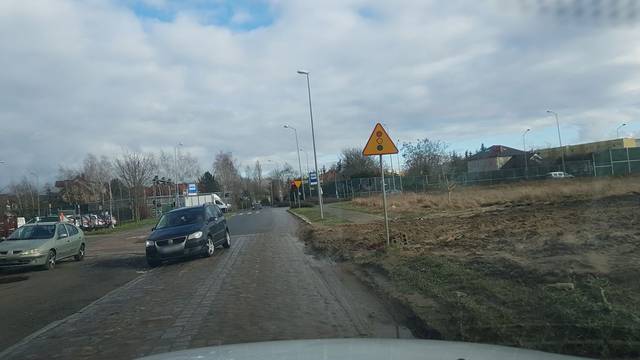
Region: Germany
Coordinates: 53.41, 14.49